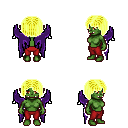
a pixel art fantasy rpg character, female body template, orc, green skin, purple wings, red pants, gold pageboy hairstyle, four views (front, back, left, right), 2x2 character sprite sheet, small pixel art, hard edges, no anti-aliasing